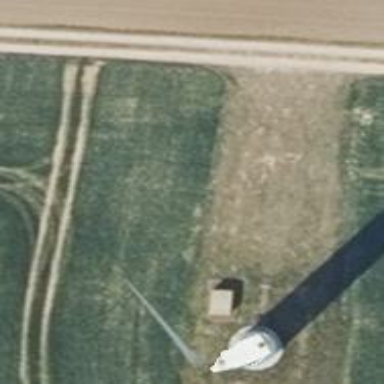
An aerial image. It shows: Wind generator powered by wind. The generator type is horizontal axis and it uses wind turbines.